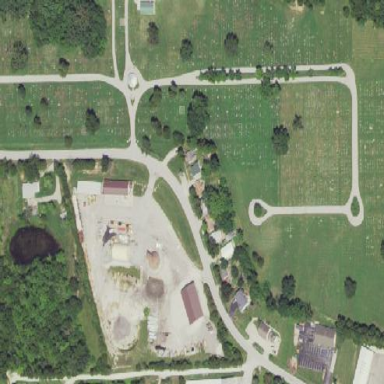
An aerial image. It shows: Cemetery.